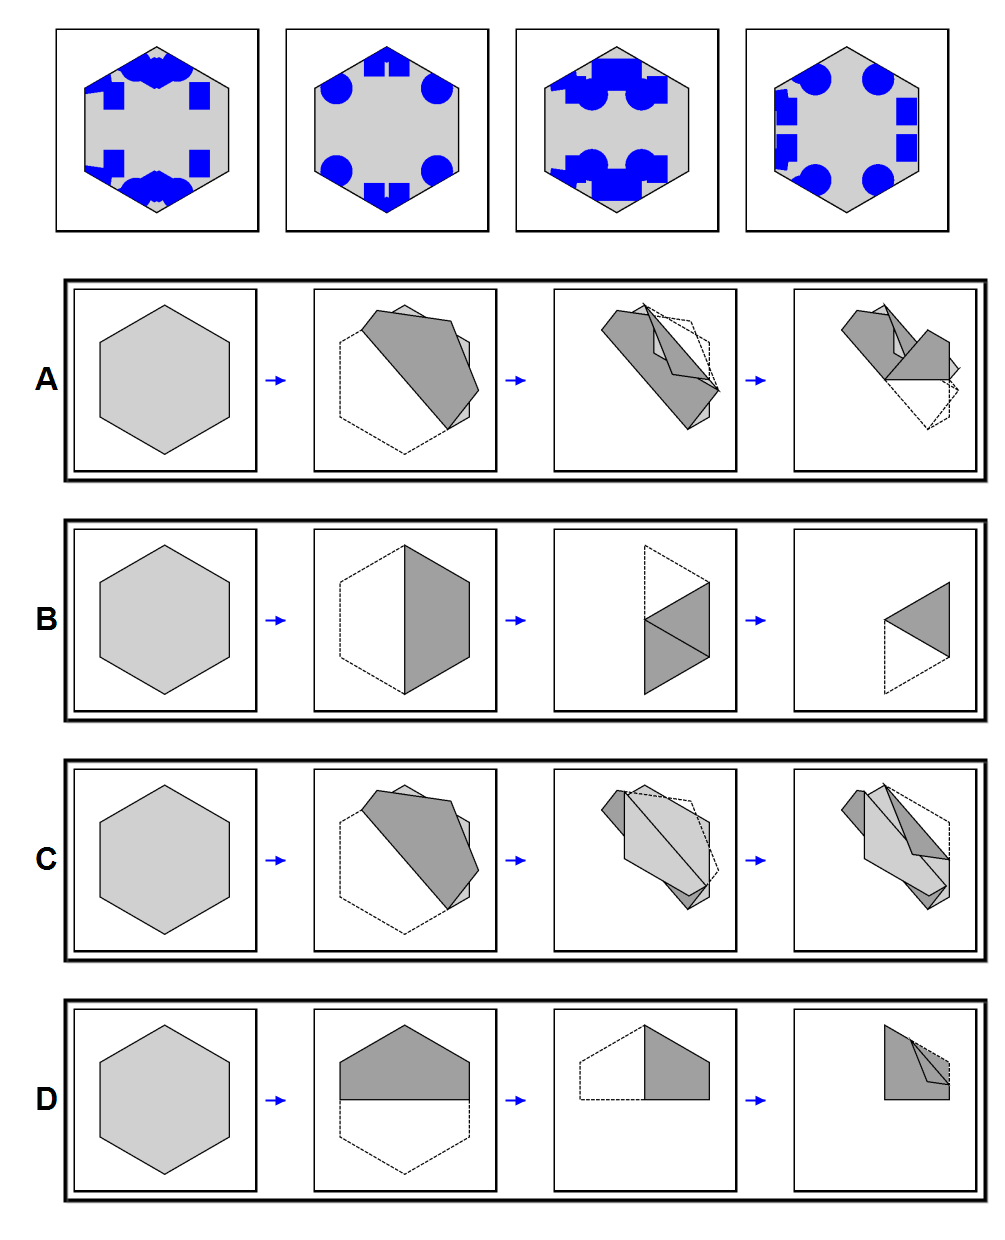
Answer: D